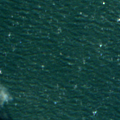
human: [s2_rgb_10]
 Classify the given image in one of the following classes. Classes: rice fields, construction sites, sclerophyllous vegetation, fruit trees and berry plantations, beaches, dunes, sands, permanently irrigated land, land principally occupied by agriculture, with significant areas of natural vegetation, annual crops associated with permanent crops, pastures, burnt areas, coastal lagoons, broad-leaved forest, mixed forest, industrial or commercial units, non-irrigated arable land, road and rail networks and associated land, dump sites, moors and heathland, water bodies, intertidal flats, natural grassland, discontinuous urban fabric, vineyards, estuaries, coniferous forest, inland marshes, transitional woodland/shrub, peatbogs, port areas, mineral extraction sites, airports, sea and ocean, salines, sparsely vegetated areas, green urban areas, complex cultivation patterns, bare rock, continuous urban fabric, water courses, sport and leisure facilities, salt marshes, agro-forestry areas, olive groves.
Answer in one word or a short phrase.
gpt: sea and ocean